Field crop: maize
Growth stage: 2
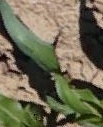
Species: maize